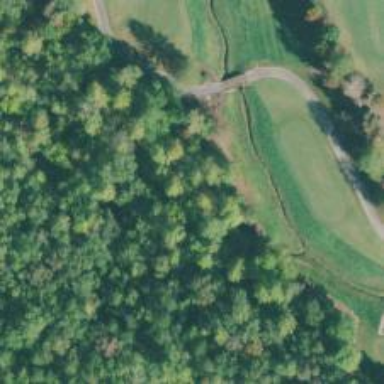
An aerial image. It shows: Rough grassy area used for golf.